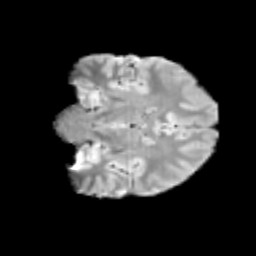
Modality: T2w
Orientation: coronal
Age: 13
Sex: male
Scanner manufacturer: siemens
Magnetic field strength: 3 T
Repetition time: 3.8 s
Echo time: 0.07 s